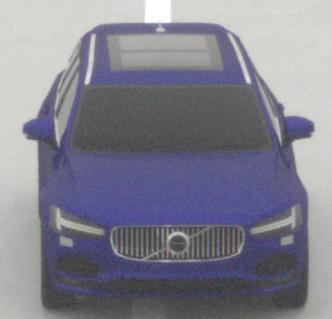
Make: Volvo
Model: V90
Detailed model: -
Model produced from: 2016
Model produced until: 2020
Doors: 5
Color: blue
Road condition: dry road
Daytime: midday
Contrast: low contrast